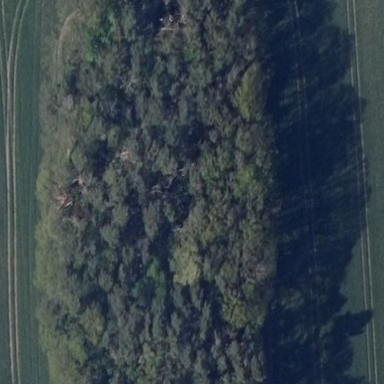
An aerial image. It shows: Forest area.